Question: I try to configure the <URL> is given in the official documentation. I use the windows gitlab runner. But i never see some test summary on my gitlab but the artifact files are available. We use 'GitLab Enterprise Edition 12.8.7-ee'

my
'''
Build:
stage: build
script:
- 'dotnet restore'
- 'dotnet build'
Test:
stage: test
script:
- 'dotnet test --test-adapter-path:. --logger:"junit;LogFilePath=..\artifacts\{assembly}-test-result.xml;MethodFormat=Class;FailureBodyFormat=Verbose"'
artifacts:
when: always
paths:
- ./**/*test-result.xml
reports:
junit:
- ./**/*test-result.xml
'''
The output from my runner
'''
Running with gitlab-runner 12.9.0 (4c96e5ad)
on GITLAB-RUNNER1 QJg4XZun
Preparing the "shell" executor
00:00
Using Shell executor...
Preparing environment
00:03
Running on GITLAB-RUNNER1...
Getting source from Git repository
00:05
Fetching changes with git depth set to 50...
Reinitialized existing Git repository in C:/GitLab-Runner/builds/QJg4XZun/0/test/Test.BuildCheck2/.git/
Checking out 5bde6010 as master...
Removing UnitTestProject1/bin/
Removing UnitTestProject1/obj/
Removing UnitTestProject2/bin/
Removing UnitTestProject2/obj/
git-lfs/2.10.0 (GitHub; windows amd64; go 1.12.7; git a526ba6b)
Skipping Git submodules setup
Restoring cache
00:02
Downloading artifacts
00:02
Running before_script and script
00:15
$ dotnet test --test-adapter-path:. --logger:"junit;LogFilePath=..\artifacts\{assembly}-test-result.xml;MethodFormat=Class;FailureBodyFormat=Verbose"
Test run for C:\GitLab-Runner\builds\QJg4XZun\0\test\Test.BuildCheck2\UnitTestProject2\bin\Debug\netcoreapp3.0\UnitTestProject2.dll(.NETCoreApp,Version=v3.0)
Test run for C:\GitLab-Runner\builds\QJg4XZun\0\test\Test.BuildCheck2\UnitTestProject1\bin\Debug\netcoreapp3.0\UnitTestProject1.dll(.NETCoreApp,Version=v3.0)
Microsoft (R) Test Execution Command Line Tool Version 16.5.0
Copyright (c) Microsoft Corporation. All rights reserved.
Microsoft (R) Test Execution Command Line Tool Version 16.5.0
Copyright (c) Microsoft Corporation. All rights reserved.
Starting test execution, please wait...
Starting test execution, please wait...
JunitXML Logger: The provided configuration item 'TargetFramework' is not valid and will be ignored. Note, names are case sensitive.
JunitXML Logger: The provided configuration item 'TargetFramework' is not valid and will be ignored. Note, names are case sensitive.
A total of 1 test files matched the specified pattern.
A total of 1 test files matched the specified pattern.
SetUp failed for test fixture UnitTestProject1.FailingOneTimeSetUp
System.InvalidOperationException : Operation is not valid due to the current state of the object.
at UnitTestProject1.FailingOneTimeSetUp.OneTimeSetUp() in C:\GitLab-Runner\builds\QJg4XZun\0\test\Test.BuildCheck2\UnitTestProject1\UnitTests1.cs:line 145
SetUp failed for test fixture UnitTestProject2.FailingOneTimeSetUp
System.InvalidOperationException : Operation is not valid due to the current state of the object.
at UnitTestProject2.FailingOneTimeSetUp.OneTimeSetUp() in C:\GitLab-Runner\builds\QJg4XZun\0\test\Test.BuildCheck2\UnitTestProject2\UnitTests1.cs:line 107
TearDown failed for test fixture UnitTestProject2.FailingOneTimeTearDown
TearDown : System.InvalidOperationException : Operation is not valid due to the current state of the object.
TearDown failed for test fixture UnitTestProject1.FailingOneTimeTearDown
--TearDown
at UnitTestProject2.FailingOneTimeTearDown.OneTimeTearDown() in C:\GitLab-Runner\builds\QJg4XZun\0\test\Test.BuildCheck2\UnitTestProject2\UnitTests1.cs:line 152
TearDown : System.InvalidOperationException : Operation is not valid due to the current state of the object.
--TearDown
at UnitTestProject1.FailingOneTimeTearDown.OneTimeTearDown() in C:\GitLab-Runner\builds\QJg4XZun\0\test\Test.BuildCheck2\UnitTestProject1\UnitTests1.cs:line 190
X TestA [< 1ms]
Error Message:
OneTimeSetUp: System.InvalidOperationException : Operation is not valid due to the current state of the object.
X TestC [2ms]
Error Message:
TearDown : System.InvalidOperationException : Operation is not valid due to the current state of the object.
Stack Trace:
--TearDown
at UnitTestProject1.FailingTearDown.TearDown() in C:\GitLab-Runner\builds\QJg4XZun\0\test\Test.BuildCheck2\UnitTestProject1\UnitTests1.cs:line 175
X TestB [1ms]
Error Message:
System.InvalidOperationException : Operation is not valid due to the current state of the object.
Stack Trace:
at UnitTestProject1.FailingTestSetup.SetUp() in C:\GitLab-Runner\builds\QJg4XZun\0\test\Test.BuildCheck2\UnitTestProject1\UnitTests1.cs:line 160
X X TestData(2,"A") [59ms]
TestA [< 1ms]
Error Message:
failing for second case
Expected: not equal to 2
But was: 2
Stack Trace:
at UnitTestProject1.ParametrizedTestCases.TestData(Int32 x, String s) in C:\GitLab-Runner\builds\QJg4XZun\0\test\Test.BuildCheck2\UnitTestProject1\UnitTests1.cs:line 225
Error Message:
OneTimeSetUp: System.InvalidOperationException : Operation is not valid due to the current state of the object.
X TestC [2ms]
Error Message:
TearDown : System.InvalidOperationException : Operation is not valid due to the current state of the object.
Stack Trace:
--TearDown
at UnitTestProject2.FailingTearDown.TearDown() in C:\GitLab-Runner\builds\QJg4XZun\0\test\Test.BuildCheck2\UnitTestProject2\UnitTests1.cs:line 137
X TestB [1ms]
Error Message:
System.InvalidOperationException : Operation is not valid due to the current state of the object.
Stack Trace:
at UnitTestProject2.FailingTestSetup.SetUp() in C:\GitLab-Runner\builds\QJg4XZun\0\test\Test.BuildCheck2\UnitTestProject2\UnitTests1.cs:line 122
X TestData(2,"A") [59ms]
Error Message:
failing for second case
Expected: not equal to 2
But was: 2
Stack Trace:
at UnitTestProject2.ParametrizedTestCases.TestData(Int32 x, String s) in C:\GitLab-Runner\builds\QJg4XZun\0\test\Test.BuildCheck2\UnitTestProject2\UnitTests1.cs:line 187
X TestData(2,"B") [1ms]
Error Message:
failing for second case
Expected: not equal to 2
But was: 2
Stack Trace:
at UnitTestProject1.ParametrizedTestCases.TestData(Int32 x, String s) in C:\GitLab-Runner\builds\QJg4XZun\0\test\Test.BuildCheck2\UnitTestProject1\UnitTests1.cs:line 225
! InconclusiveTest [1ms]
X FailTest11 [2ms]
Error Message:
Expected: False
But was: True
Stack Trace:
at UnitTestProject1.UnitTest1.FailTest11() in C:\GitLab-Runner\builds\QJg4XZun\0\test\Test.BuildCheck2\UnitTestProject1\UnitTests1.cs:line 20
! Ignored [< 1ms]
! Inconclusive [< 1ms]
! ExplicitTest [< 1ms]
X FailTest22 [3ms]
Error Message:
Expected: False
But was: True
Stack Trace:
at UnitTestProject1.UnitTest2.FailTest22() in C:\GitLab-Runner\builds\QJg4XZun\0\test\Test.BuildCheck2\UnitTestProject1\UnitTests1.cs:line 87
! IgnoredTest [< 1ms]
! Inconclusive [1ms]
X TestData(2,"B") [1ms]
Error Message:
failing for second case
Expected: not equal to 2
But was: 2
Stack Trace:
at UnitTestProject2.ParametrizedTestCases.TestData(Int32 x, String s) in C:\GitLab-Runner\builds\QJg4XZun\0\test\Test.BuildCheck2\UnitTestProject2\UnitTests1.cs:line 187
! InconclusiveTest [1ms]
X FailTest11 [1ms]
Error Message:
Expected: False
But was: True
Stack Trace:
at UnitTestProject2.UnitTest1.FailTest11() in C:\GitLab-Runner\builds\QJg4XZun\0\test\Test.BuildCheck2\UnitTestProject2\UnitTests1.cs:line 20
! Ignored [< 1ms]
! Inconclusive [< 1ms]
! ExplicitTest [< 1ms]
X FailTest22 [2ms]
Error Message:
Expected: False
But was: True
Stack Trace:
at UnitTestProject2.UnitTest2.FailTest22() in C:\GitLab-Runner\builds\QJg4XZun\0\test\Test.BuildCheck2\UnitTestProject2\UnitTests1.cs:line 49
! IgnoredTest [< 1ms]
! Inconclusive [< 1ms]
! WarningTest [7ms]
! WarningTest [< 1ms]
JunitXML Logger - Results File: C:\GitLab-Runner\builds\QJg4XZun\0\test\Test.BuildCheck2\artifacts\UnitTestProject2-test-result.xml
Test Run Failed.
Total tests: 23
Passed: 9
Failed: 7
Skipped: 3
JunitXML Logger - Results File: C:\GitLab-Runner\builds\QJg4XZun\0\test\Test.BuildCheck2\artifacts\UnitTestProject1-test-result.xml
Total time: 5.8282 Seconds
Test Run Failed.
Total tests: 29
Passed: 15
Failed: 7
Skipped: 3
Total time: 5.8232 Seconds
Uploading artifacts for failed job
00:03
Version: 12.9.0
Git revision: 4c96e5ad
Git branch: 12-9-stable
GO version: go1.13.8
Built: 2020-03-20T13:02:39+0000
OS/Arch: windows/amd64
Uploading artifacts...
Runtime platform arch=amd64 os=windows pid=7076 revision=4c96e5ad version=12.9.0
./**/*test-result.xml: found 2 matching files
WARNING: Failed to load system CertPool: crypto/x509: system root pool is not available on Windows
Uploading artifacts to coordinator... ok id=305 responseStatus=201 Created token=yfvJrYQk
Version: 12.9.0
Git revision: 4c96e5ad
Git branch: 12-9-stable
GO version: go1.13.8
Built: 2020-03-20T13:02:39+0000
OS/Arch: windows/amd64
Uploading artifacts...
Runtime platform arch=amd64 os=windows pid=2140 revision=4c96e5ad version=12.9.0
./**/*test-result.xml: found 2 matching files
WARNING: Failed to load system CertPool: crypto/x509: system root pool is not available on Windows
Uploading artifacts to coordinator... ok id=305 responseStatus=201 Created token=yfvJrYQk
ERROR: Job failed: exit status 1
'''
UnitTestProject1-test-result.xml
'''
<?xml version="1.0" encoding="utf-8"?>
<testsuites name="UnitTestProject1.dll" tests="29" failures="7" time="0.5388019999999999">
<testsuite name="UnitTestProject1.dll" tests="29" skipped="3" failures="7" errors="0" time="0.5388019999999999" timestamp="2020-03-26T 22:34:41Z" hostname="executor://nunit3testexecutor/">
<testcase classname="UnitTestProject1.FailingOneTimeSetUp" name="FailingOneTimeSetUp.TestA" file="C:\GitLab-Runner\builds\QJg4XZun\0\test\Test.BuildCheck2\UnitTestProject1\bin\Debug\netcoreapp3.0\UnitTestProject1.dll" time="1E-07">
<failure type="failure" message="OneTimeSetUp: System.InvalidOperationException : Operation is not valid due to the current state of the object.">OneTimeSetUp: System.InvalidOperationException : Operation is not valid due to the current state of the object.
Stack Trace:
</failure>
</testcase>
<testcase classname="UnitTestProject1.FailingOneTimeTearDown" name="FailingOneTimeTearDown.TestD" file="C:\GitLab-Runner\builds\QJg4XZun\0\test\Test.BuildCheck2\UnitTestProject1\bin\Debug\netcoreapp3.0\UnitTestProject1.dll" time="0.004678" />
<testcase classname="UnitTestProject1.FailingTearDown" name="FailingTearDown.TestC" file="C:\GitLab-Runner\builds\QJg4XZun\0\test\Test.BuildCheck2\UnitTestProject1\bin\Debug\netcoreapp3.0\UnitTestProject1.dll" time="0.002157">
<failure type="failure" message="TearDown : System.InvalidOperationException : Operation is not valid due to the current state of the object.">TearDown : System.InvalidOperationException : Operation is not valid due to the current state of the object.
Stack Trace:
--TearDown
at UnitTestProject1.FailingTearDown.TearDown() in C:\GitLab-Runner\builds\QJg4XZun\0\test\Test.BuildCheck2\UnitTestProject1\UnitTests1.cs:line 175
</failure>
</testcase>
<testcase classname="UnitTestProject1.FailingTestSetup" name="FailingTestSetup.TestB" file="C:\GitLab-Runner\builds\QJg4XZun\0\test\Test.BuildCheck2\UnitTestProject1\bin\Debug\netcoreapp3.0\UnitTestProject1.dll" time="0.001106">
<failure type="failure" message="System.InvalidOperationException : Operation is not valid due to the current state of the object.">System.InvalidOperationException : Operation is not valid due to the current state of the object.
Stack Trace:
at UnitTestProject1.FailingTestSetup.SetUp() in C:\GitLab-Runner\builds\QJg4XZun\0\test\Test.BuildCheck2\UnitTestProject1\UnitTests1.cs:line 160
</failure>
</testcase>
<testcase classname="UnitTestProject1.ParametrizedFixture(&quot;Answer&quot;,42)" name="ParametrizedFixture(&quot;Answer&quot;,42).TestE" file="C:\GitLab-Runner\builds\QJg4XZun\0\test\Test.BuildCheck2\UnitTestProject1\bin\Debug\netcoreapp3.0\UnitTestProject1.dll" time="0.000121" />
<testcase classname="UnitTestProject1.ParametrizedFixture(&quot;Question&quot;,1)" name="ParametrizedFixture(&quot;Question&quot;,1).TestE" file="C:\GitLab-Runner\builds\QJg4XZun\0\test\Test.BuildCheck2\UnitTestProject1\bin\Debug\netcoreapp3.0\UnitTestProject1.dll" time="4.8E-05" />
<testcase classname="UnitTestProject1.ParametrizedTestCases" name="ParametrizedTestCases.TestData(1,&quot;A&quot;)" file="C:\GitLab-Runner\builds\QJg4XZun\0\test\Test.BuildCheck2\UnitTestProject1\bin\Debug\netcoreapp3.0\UnitTestProject1.dll" time="0.018036" />
<testcase classname="UnitTestProject1.ParametrizedTestCases" name="ParametrizedTestCases.TestData(1,&quot;B&quot;)" file="C:\GitLab-Runner\builds\QJg4XZun\0\test\Test.BuildCheck2\UnitTestProject1\bin\Debug\netcoreapp3.0\UnitTestProject1.dll" time="0.000182" />
<testcase classname="UnitTestProject1.ParametrizedTestCases" name="ParametrizedTestCases.TestData(2,&quot;A&quot;)" file="C:\GitLab-Runner\builds\QJg4XZun\0\test\Test.BuildCheck2\UnitTestProject1\bin\Debug\netcoreapp3.0\UnitTestProject1.dll" time="0.059189">
<failure type="failure" message=" failing for second case&#xD;&#xA; Expected: not equal to 2&#xD;&#xA; But was: 2&#xD;&#xA;"> failing for second case
Expected: not equal to 2
But was: 2
Stack Trace:
at UnitTestProject1.ParametrizedTestCases.TestData(Int32 x, String s) in C:\GitLab-Runner\builds\QJg4XZun\0\test\Test.BuildCheck2\UnitTestProject1\UnitTests1.cs:line 225
</failure>
</testcase>
<testcase classname="UnitTestProject1.ParametrizedTestCases" name="ParametrizedTestCases.TestData(2,&quot;B&quot;)" file="C:\GitLab-Runner\builds\QJg4XZun\0\test\Test.BuildCheck2\UnitTestProject1\bin\Debug\netcoreapp3.0\UnitTestProject1.dll" time="0.001695">
<failure type="failure" message=" failing for second case&#xD;&#xA; Expected: not equal to 2&#xD;&#xA; But was: 2&#xD;&#xA;"> failing for second case
Expected: not equal to 2
But was: 2
Stack Trace:
at UnitTestProject1.ParametrizedTestCases.TestData(Int32 x, String s) in C:\GitLab-Runner\builds\QJg4XZun\0\test\Test.BuildCheck2\UnitTestProject1\UnitTests1.cs:line 225
</failure>
</testcase>
<testcase classname="UnitTestProject1.SuccessAndInconclusiveFixture" name="SuccessAndInconclusiveFixture.InconclusiveTest" file="C:\GitLab-Runner\builds\QJg4XZun\0\test\Test.BuildCheck2\UnitTestProject1\bin\Debug\netcoreapp3.0\UnitTestProject1.dll" time="0.001204" />
<testcase classname="UnitTestProject1.SuccessAndInconclusiveFixture" name="SuccessAndInconclusiveFixture.SuccessTest" file="C:\GitLab-Runner\builds\QJg4XZun\0\test\Test.BuildCheck2\UnitTestProject1\bin\Debug\netcoreapp3.0\UnitTestProject1.dll" time="0.000113" />
<testcase classname="UnitTestProject1.SuccessFixture" name="SuccessFixture.SuccessTest" file="C:\GitLab-Runner\builds\QJg4XZun\0\test\Test.BuildCheck2\UnitTestProject1\bin\Debug\netcoreapp3.0\UnitTestProject1.dll" time="0.000106" />
<testcase classname="UnitTestProject1.UnitTest1" name="UnitTest1.FailTest11" file="C:\GitLab-Runner\builds\QJg4XZun\0\test\Test.BuildCheck2\UnitTestProject1\bin\Debug\netcoreapp3.0\UnitTestProject1.dll" time="<PHONE>">
<failure type="failure" message=" Expected: False&#xD;&#xA; But was: True&#xD;&#xA;"> Expected: False
But was: True
Stack Trace:
at UnitTestProject1.UnitTest1.FailTest11() in C:\GitLab-Runner\builds\QJg4XZun\0\test\Test.BuildCheck2\UnitTestProject1\UnitTests1.cs:line 20
</failure>
</testcase>
<testcase classname="UnitTestProject1.UnitTest1" name="UnitTest1.Ignored" file="C:\GitLab-Runner\builds\QJg4XZun\0\test\Test.BuildCheck2\UnitTestProject1\bin\Debug\netcoreapp3.0\UnitTestProject1.dll" time="0.000501" />
<testcase classname="UnitTestProject1.UnitTest1" name="UnitTest1.Inconclusive" file="C:\GitLab-Runner\builds\QJg4XZun\0\test\Test.BuildCheck2\UnitTestProject1\bin\Debug\netcoreapp3.0\UnitTestProject1.dll" time="0.000964" />
<testcase classname="UnitTestProject1.UnitTest1" name="UnitTest1.MultipleCategories" file="C:\GitLab-Runner\builds\QJg4XZun\0\test\Test.BuildCheck2\UnitTestProject1\bin\Debug\netcoreapp3.0\UnitTestProject1.dll" time="0.000156" />
<testcase classname="UnitTestProject1.UnitTest1" name="UnitTest1.NoProperty" file="C:\GitLab-Runner\builds\QJg4XZun\0\test\Test.BuildCheck2\UnitTestProject1\bin\Debug\netcoreapp3.0\UnitTestProject1.dll" time="0.000138" />
<testcase classname="UnitTestProject1.UnitTest1" name="UnitTest1.PassTest11" file="C:\GitLab-Runner\builds\QJg4XZun\0\test\Test.BuildCheck2\UnitTestProject1\bin\Debug\netcoreapp3.0\UnitTestProject1.dll" time="0.438578" />
<testcase classname="UnitTestProject1.UnitTest1" name="UnitTest1.WithCategory" file="C:\GitLab-Runner\builds\QJg4XZun\0\test\Test.BuildCheck2\UnitTestProject1\bin\Debug\netcoreapp3.0\UnitTestProject1.dll" time="0.000331" />
<testcase classname="UnitTestProject1.UnitTest1" name="UnitTest1.WithCategoryAndProperty" file="C:\GitLab-Runner\builds\QJg4XZun\0\test\Test.BuildCheck2\UnitTestProject1\bin\Debug\netcoreapp3.0\UnitTestProject1.dll" time="0.000158" />
<testcase classname="UnitTestProject1.UnitTest1" name="UnitTest1.WithProperties" file="C:\GitLab-Runner\builds\QJg4XZun\0\test\Test.BuildCheck2\UnitTestProject1\bin\Debug\netcoreapp3.0\UnitTestProject1.dll" time="0.000142" />
<testcase classname="UnitTestProject1.UnitTest1" name="UnitTest1.WithProperty" file="C:\GitLab-Runner\builds\QJg4XZun\0\test\Test.BuildCheck2\UnitTestProject1\bin\Debug\netcoreapp3.0\UnitTestProject1.dll" time="0.000163" />
<testcase classname="UnitTestProject1.UnitTest2" name="UnitTest2.ExplicitTest" file="C:\GitLab-Runner\builds\QJg4XZun\0\test\Test.BuildCheck2\UnitTestProject1\bin\Debug\netcoreapp3.0\UnitTestProject1.dll" time="7.7E-05" />
<testcase classname="UnitTestProject1.UnitTest2" name="UnitTest2.FailTest22" file="C:\GitLab-Runner\builds\QJg4XZun\0\test\Test.BuildCheck2\UnitTestProject1\bin\Debug\netcoreapp3.0\UnitTestProject1.dll" time="0.003946">
<failure type="failure" message=" Expected: False&#xD;&#xA; But was: True&#xD;&#xA;"> Expected: False
But was: True
Stack Trace:
at UnitTestProject1.UnitTest2.FailTest22() in C:\GitLab-Runner\builds\QJg4XZun\0\test\Test.BuildCheck2\UnitTestProject1\UnitTests1.cs:line 87
</failure>
</testcase>
<testcase classname="UnitTestProject1.UnitTest2" name="UnitTest2.IgnoredTest" file="C:\GitLab-Runner\builds\QJg4XZun\0\test\Test.BuildCheck2\UnitTestProject1\bin\Debug\netcoreapp3.0\UnitTestProject1.dll" time="3.7E-05" />
<testcase classname="UnitTestProject1.UnitTest2" name="UnitTest2.Inconclusive" file="C:\GitLab-Runner\builds\QJg4XZun\0\test\Test.BuildCheck2\UnitTestProject1\bin\Debug\netcoreapp3.0\UnitTestProject1.dll" time="0.001101" />
<testcase classname="UnitTestProject1.UnitTest2" name="UnitTest2.PassTest21" file="C:\GitLab-Runner\builds\QJg4XZun\0\test\Test.BuildCheck2\UnitTestProject1\bin\Debug\netcoreapp3.0\UnitTestProject1.dll" time="0.000485" />
<testcase classname="UnitTestProject1.UnitTest2" name="UnitTest2.WarningTest" file="C:\GitLab-Runner\builds\QJg4XZun\0\test\Test.BuildCheck2\UnitTestProject1\bin\Debug\netcoreapp3.0\UnitTestProject1.dll" time="0.000709" />
</testsuite>
</testsuites>
'''
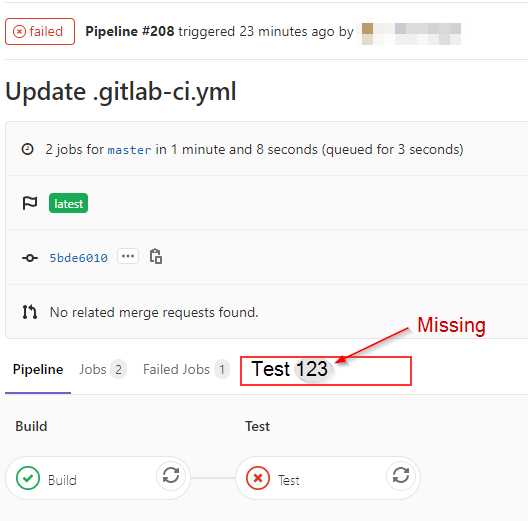
Answer: The feature was not enable, thank you @makozaki
open a 'ssh' connection on the gitlab server and run following commands
'''
# Starting a Rails console
sudo gitlab-rails console
# Activate junit pipeline view (in the Rails console)
Feature.enable(:junit_pipeline_view)
'''